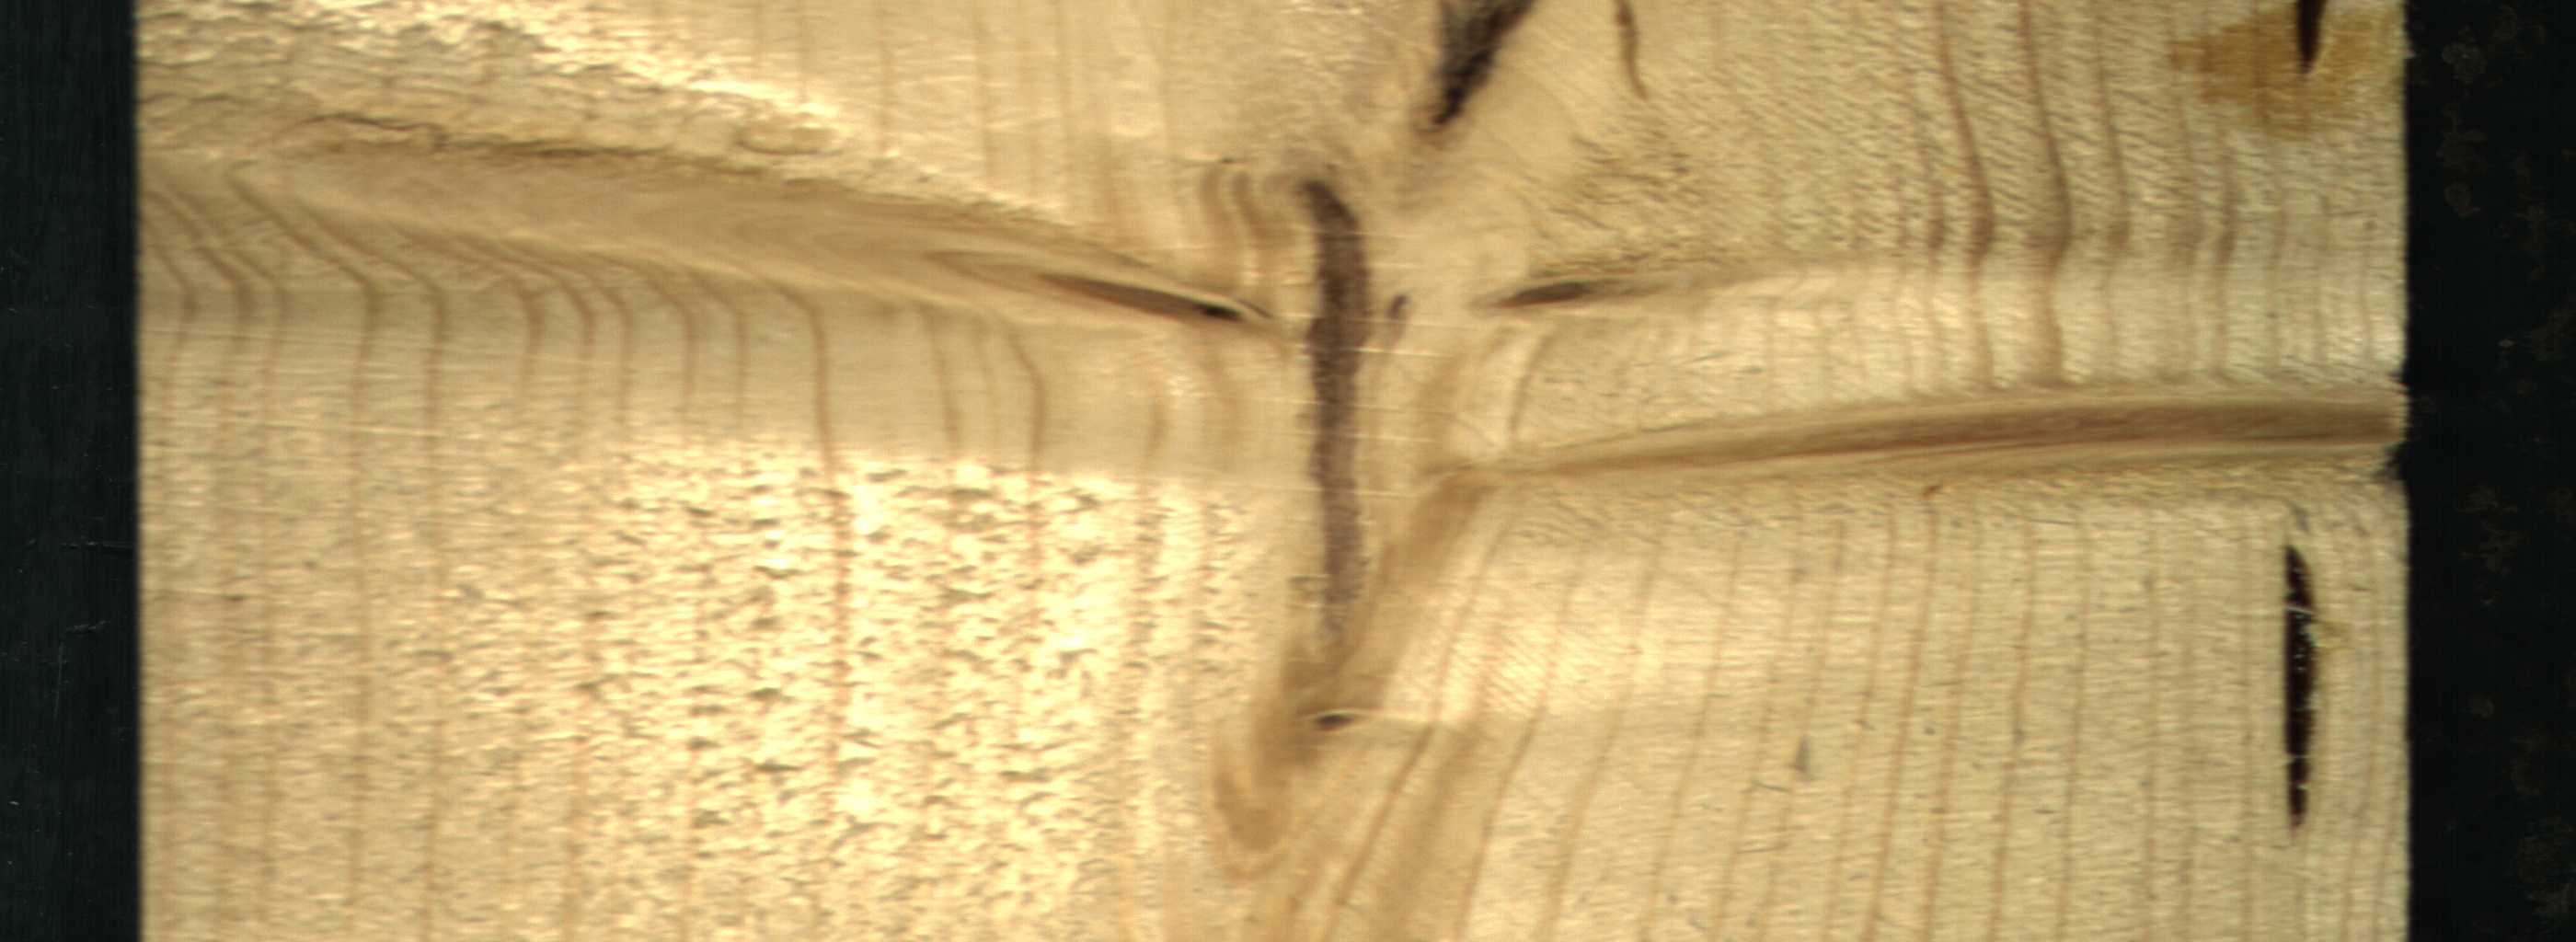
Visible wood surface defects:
Marrow
Marrow
resin
resin
resin
Live_Knot
Live_Knot
Live_Knot
Live_Knot
Live_Knot